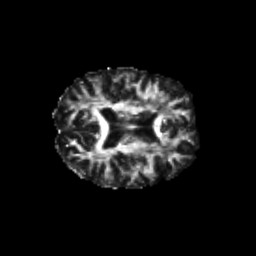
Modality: FA
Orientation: axial
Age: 35
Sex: female
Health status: healthy
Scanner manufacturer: siemens
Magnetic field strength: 3 T
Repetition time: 10.8 s
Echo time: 0.082 s